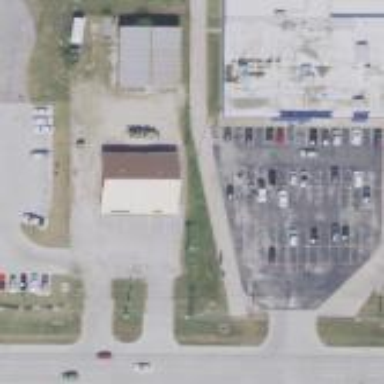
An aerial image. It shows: Parking area.